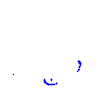
Particle: proton